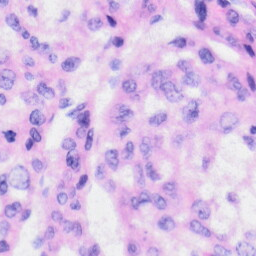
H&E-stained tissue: Liver